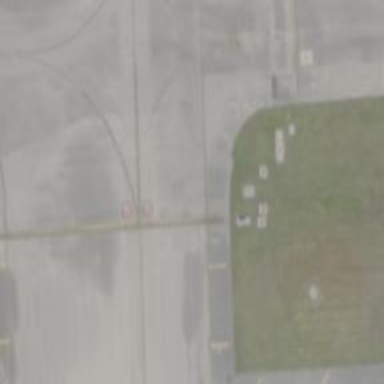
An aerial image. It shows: View of taxiway at the airport.